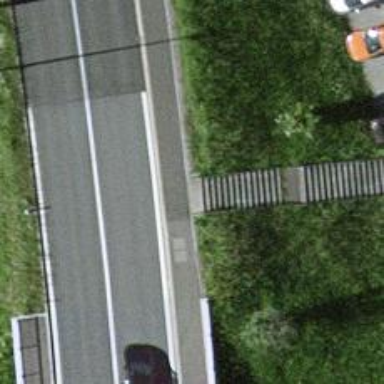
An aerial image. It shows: Set of steps on the road.